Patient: sex M, age 43
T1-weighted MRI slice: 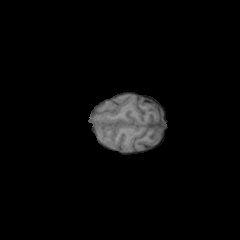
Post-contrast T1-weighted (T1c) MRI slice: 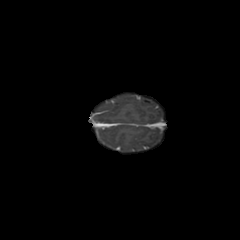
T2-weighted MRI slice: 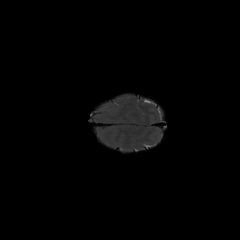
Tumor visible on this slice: no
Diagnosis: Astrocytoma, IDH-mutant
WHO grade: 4